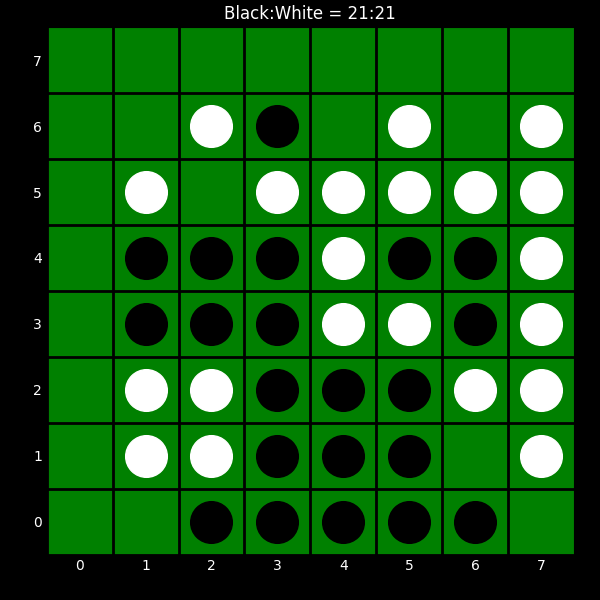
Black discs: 21
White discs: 21